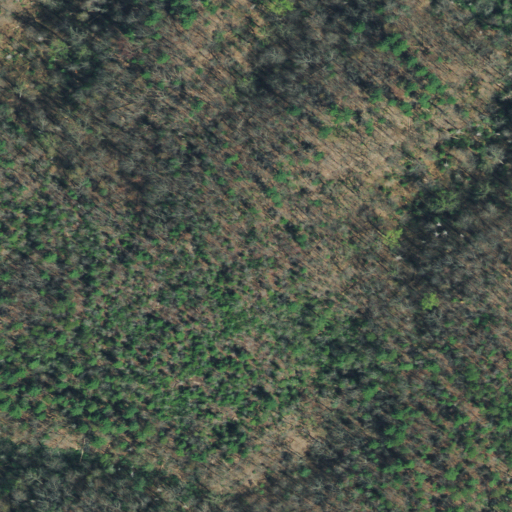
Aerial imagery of mountain in Tennessee named Spruce Double containing deciduous forest, mixed forest, and evergreen forest